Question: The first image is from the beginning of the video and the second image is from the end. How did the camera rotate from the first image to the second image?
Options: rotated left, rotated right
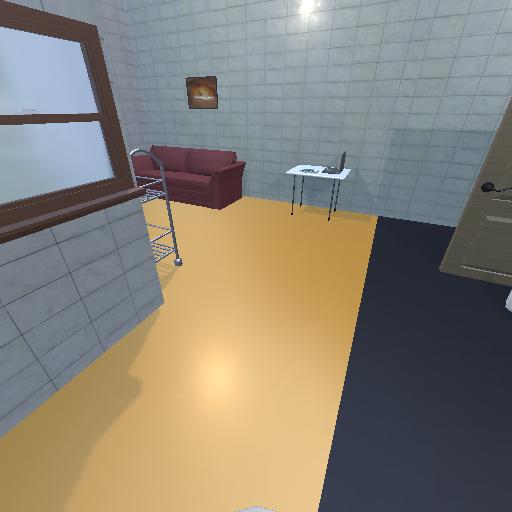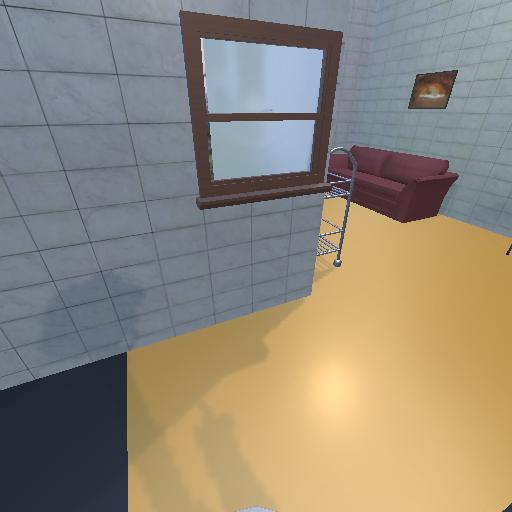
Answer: rotated left